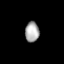
Tissue: lung
Cell type: Myeloid cells
Senescence score: 0.6137
Nuclear area (px): 278
Mean DAPI intensity: 169.338